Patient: sex F, age 56
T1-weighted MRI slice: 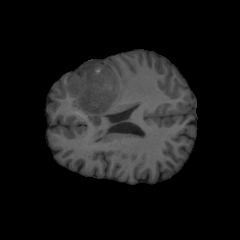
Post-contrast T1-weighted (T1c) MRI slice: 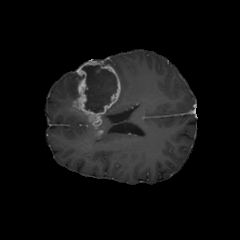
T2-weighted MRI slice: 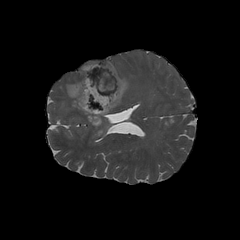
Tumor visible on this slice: yes
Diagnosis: Glioblastoma, IDH-wildtype
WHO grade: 4